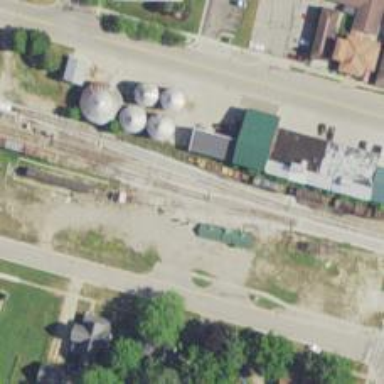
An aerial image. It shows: Preserved historic railway siding with rail tracks.